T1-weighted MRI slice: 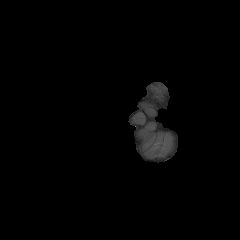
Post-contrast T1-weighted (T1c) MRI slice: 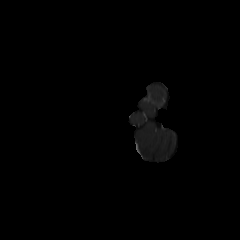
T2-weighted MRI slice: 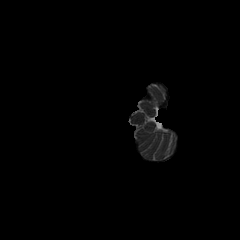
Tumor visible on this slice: no